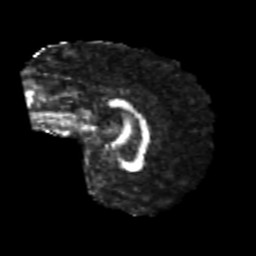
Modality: FA
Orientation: sagittal
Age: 25
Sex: male
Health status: healthy
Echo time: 0.074 s